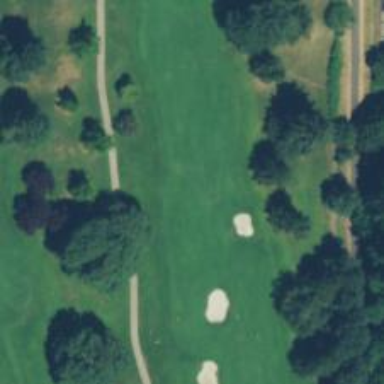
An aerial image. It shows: Golf hole.